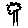
Label: tree